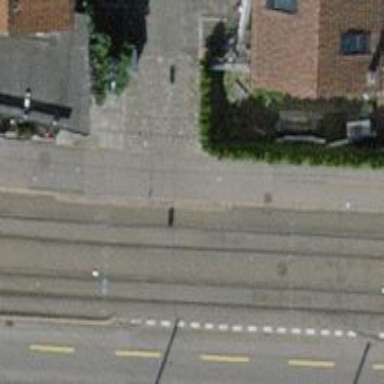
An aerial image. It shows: Unmarked crossing with traffic calming table on the road.